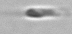
Label: flagellate_morphotype3